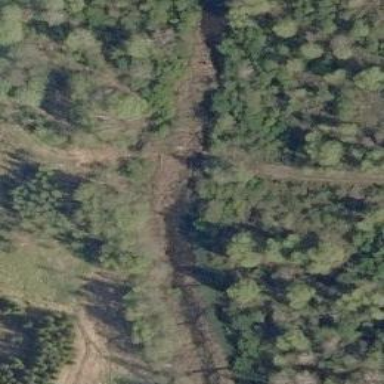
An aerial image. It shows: Bridge ruins with historic significance.